Question: I try to create a custom widget and I have problem.
I create an half circle with 'canvas.drawArc' for create this:

but the size of my widget is the square of arc.
Is it possible to crop widget size to take only the size of my half circle?
Thanks for your help.
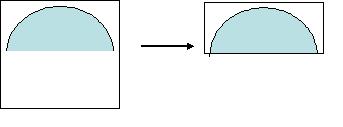
Answer: I find my problem :
the call of setMeasuredDimension() is with bad dimension.